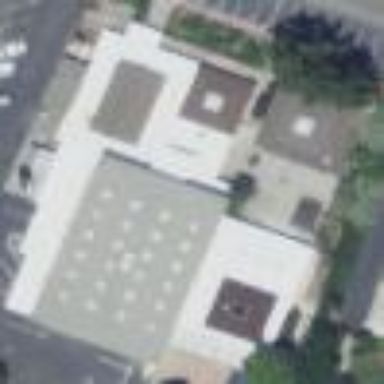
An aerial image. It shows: Building.